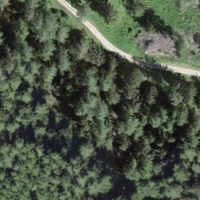
EUNIS habitat code: 43
Species observed at this site:
Periparus ater